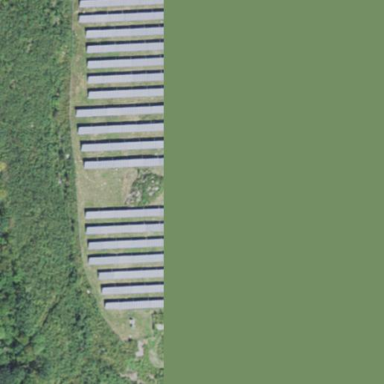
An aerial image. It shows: Solar power plant with photovoltaic technology. The plant generates electricity and is surrounded by fence.